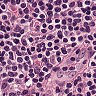
Metastatic tissue present: no